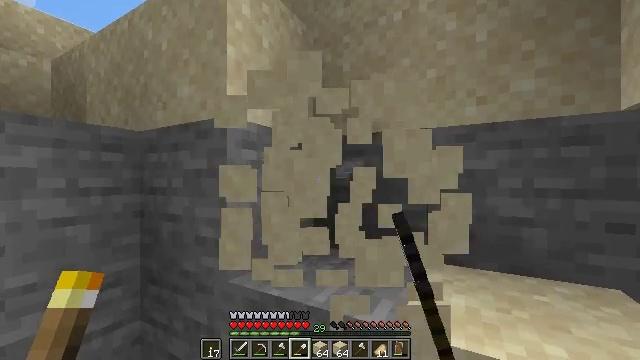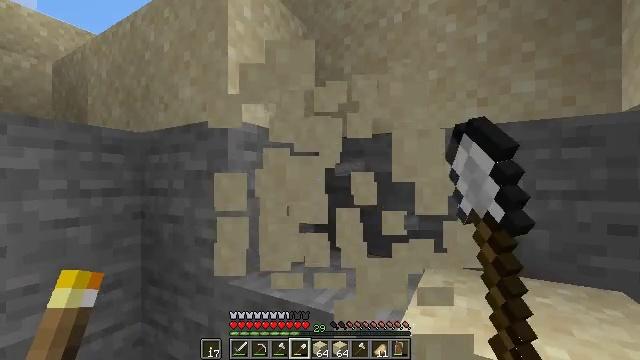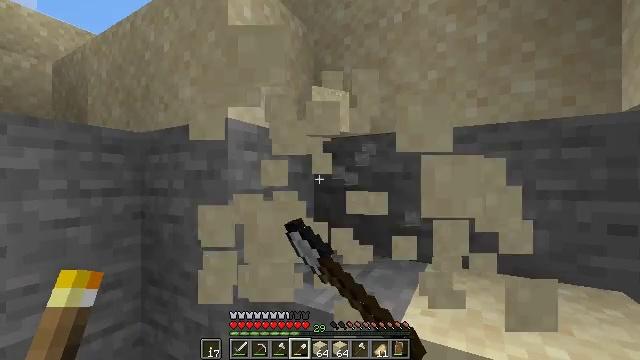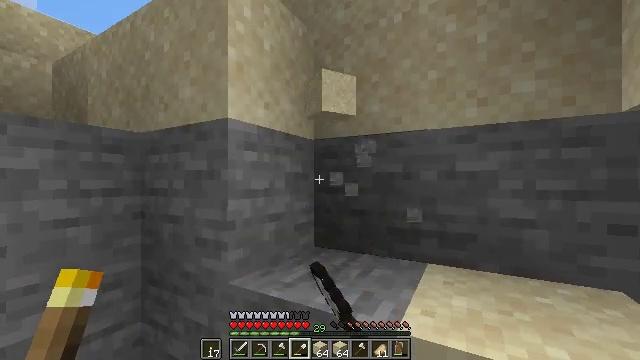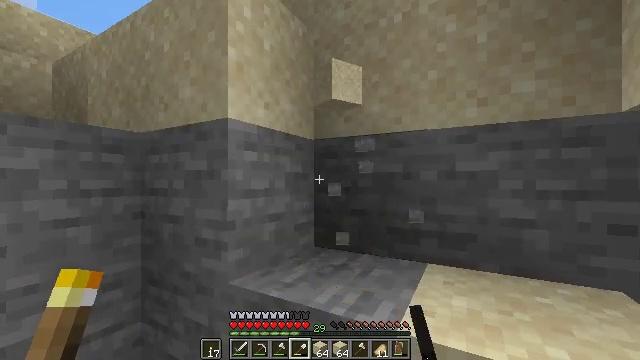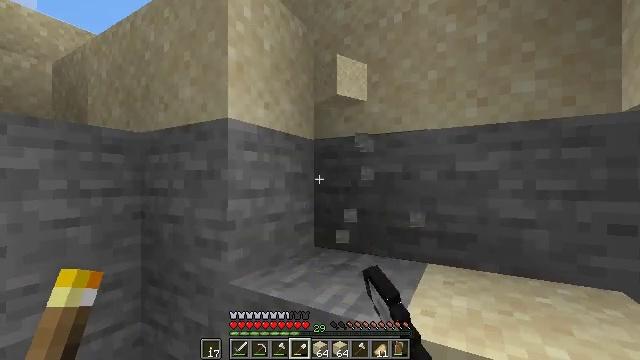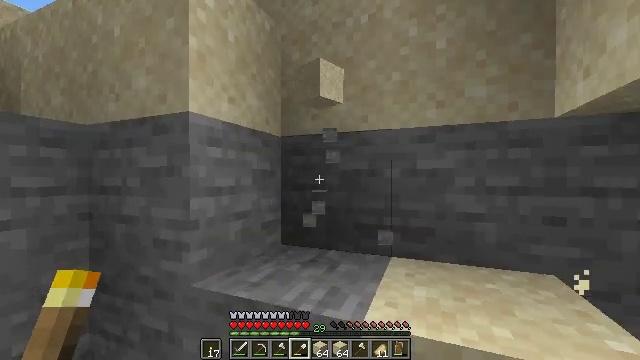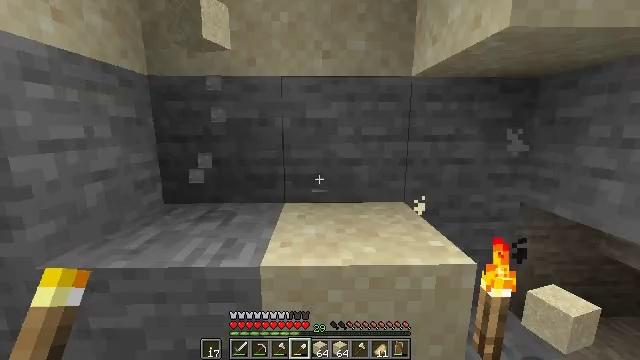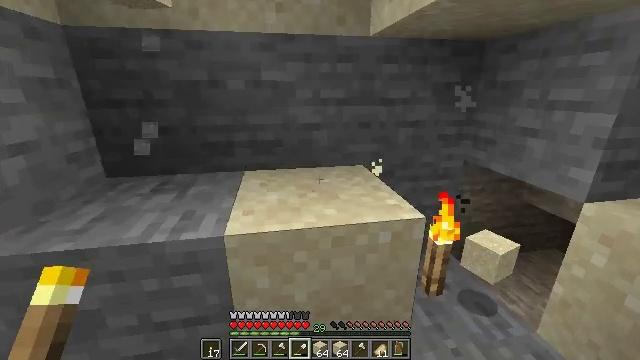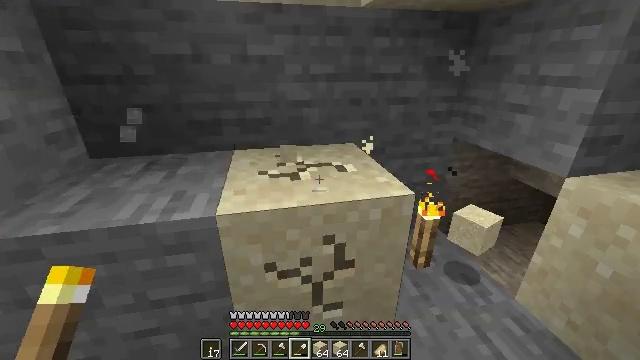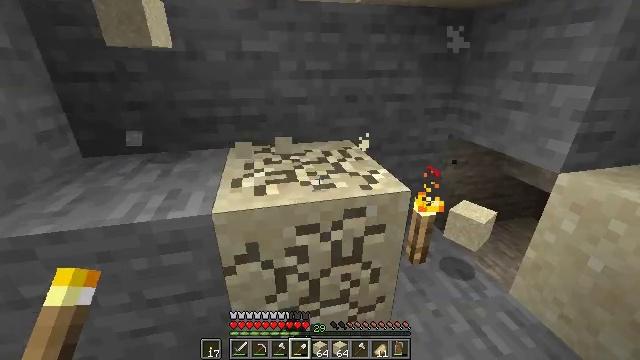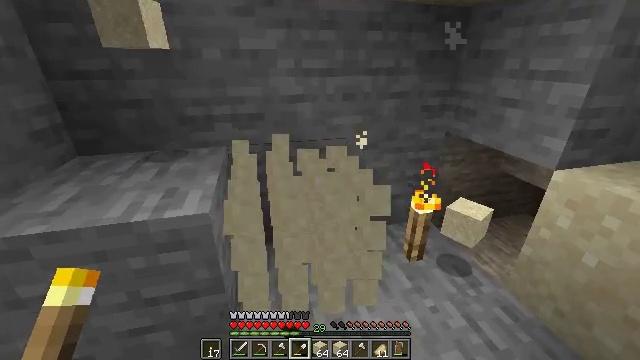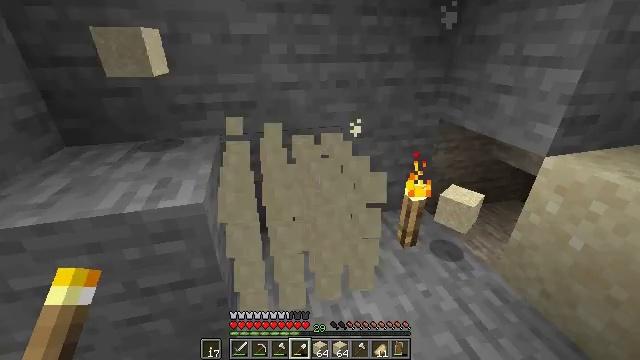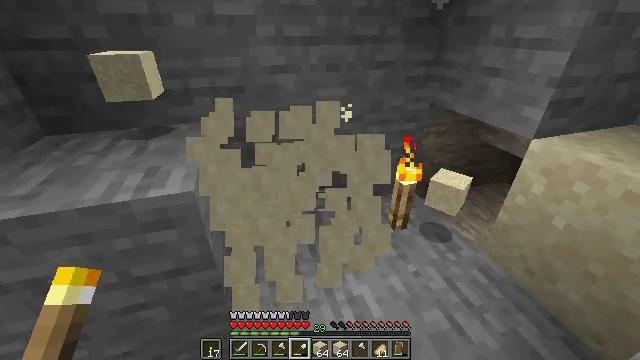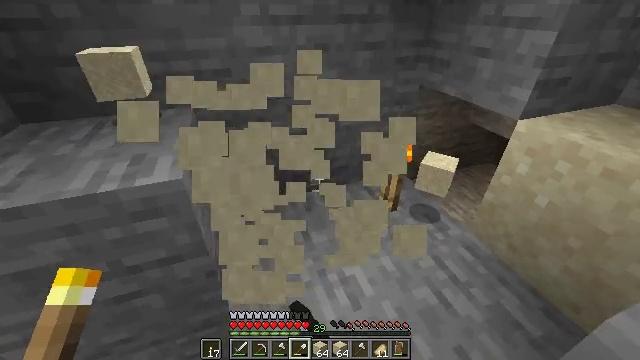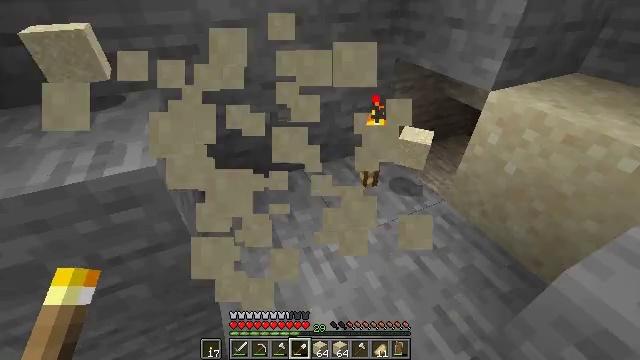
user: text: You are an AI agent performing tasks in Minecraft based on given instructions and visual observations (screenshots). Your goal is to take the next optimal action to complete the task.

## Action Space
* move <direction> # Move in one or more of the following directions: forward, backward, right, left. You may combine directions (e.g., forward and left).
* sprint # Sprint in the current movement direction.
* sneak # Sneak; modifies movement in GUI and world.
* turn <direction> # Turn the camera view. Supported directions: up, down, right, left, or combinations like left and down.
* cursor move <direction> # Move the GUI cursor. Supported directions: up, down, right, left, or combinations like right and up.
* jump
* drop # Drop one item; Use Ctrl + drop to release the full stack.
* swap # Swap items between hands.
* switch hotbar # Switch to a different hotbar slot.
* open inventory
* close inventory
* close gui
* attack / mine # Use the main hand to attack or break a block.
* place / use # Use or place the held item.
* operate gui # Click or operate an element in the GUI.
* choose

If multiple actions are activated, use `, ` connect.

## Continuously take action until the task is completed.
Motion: motion action
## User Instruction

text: Gather sand from the desert.
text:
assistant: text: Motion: attack / mine
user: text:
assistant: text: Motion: attack / mine
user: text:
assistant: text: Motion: attack / mine
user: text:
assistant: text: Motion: attack / mine
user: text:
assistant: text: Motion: attack / mine
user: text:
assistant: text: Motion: turn right
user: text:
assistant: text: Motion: turn right and down
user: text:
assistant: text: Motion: turn right and down
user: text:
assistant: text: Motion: turn right and down, attack / mine
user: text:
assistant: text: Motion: attack / mine
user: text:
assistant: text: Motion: attack / mine
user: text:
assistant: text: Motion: turn right and down, attack / mine
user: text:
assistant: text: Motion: turn right and down, attack / mine
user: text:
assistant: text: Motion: turn right and down, attack / mine
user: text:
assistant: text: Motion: turn right and down, attack / mine
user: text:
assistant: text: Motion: turn right and down, attack / mine
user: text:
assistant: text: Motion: turn right and down, attack / mine
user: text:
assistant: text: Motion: turn right and up, attack / mine
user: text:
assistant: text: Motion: turn right and up, attack / mine
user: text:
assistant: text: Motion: turn right and up, attack / mine
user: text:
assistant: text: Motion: turn right and up, attack / mine
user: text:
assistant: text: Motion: turn up, attack / mine
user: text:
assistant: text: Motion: attack / mine
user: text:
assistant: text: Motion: attack / mine
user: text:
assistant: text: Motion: attack / mine
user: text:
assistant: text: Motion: attack / mine
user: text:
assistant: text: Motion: turn left, attack / mine
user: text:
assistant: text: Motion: turn left and up
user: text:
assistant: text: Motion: turn left and up
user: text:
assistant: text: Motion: turn left and up